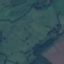
Land use / land cover class: Pasture